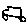
Label: car